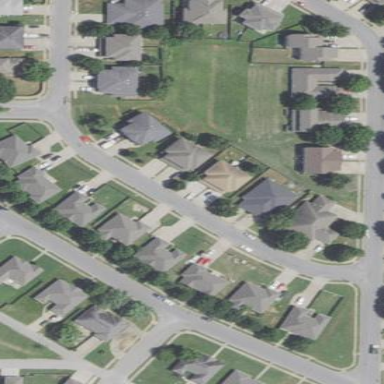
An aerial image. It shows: Sidewalk.